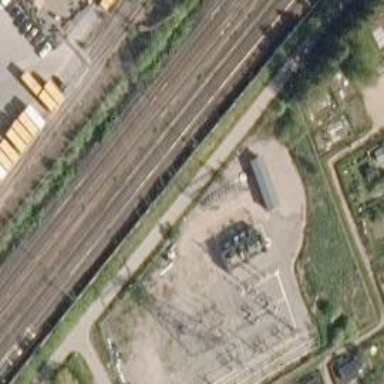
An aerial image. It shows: Neutral section for electricity along the railway.